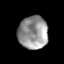
Tissue: prostate
Cell type: T cells
Senescence score: 0.3519
Nuclear area (px): 956
Mean DAPI intensity: 148.663